Question: I would like to extract the result of the following command to store it in a variable:
'''
nmcli connection show
'''
The result extracted should be 'ens18'. Instead, it's roughly as follows:
'''
NAME UUID TYPE DEVICE
ens18 XXXXXXXX-XXXX-XXXX-XXXX-XXXXXXXXXXXX 802-3-ethernet ens18
'''
...as shown in the below graphical screenshot:

I tried for a while but cannot figure how to sort this out.
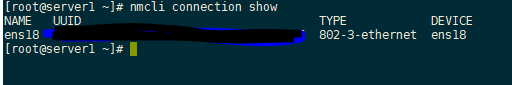
Answer: As you have only one result, you can simply do:
'''
VAR=$(nmcli -g name connection show)
'''
If you got more results, you can play with 'head' and 'tail' commands.
The active one is always the first one, so to get the active one when having more than of one result run:
'''
VAR=$(nmcli -g name connection show | head -1)
'''
---
- 'VAR'- '$( ... )'- '-g name'
It means that run the command and put the result in 'VAR'.